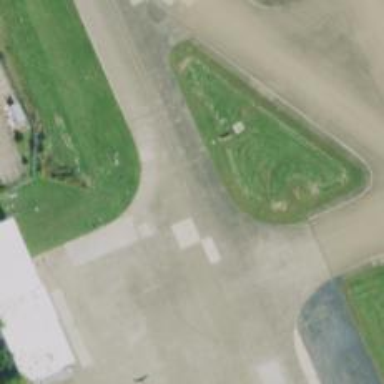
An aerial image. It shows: Image of taxiway at airport.